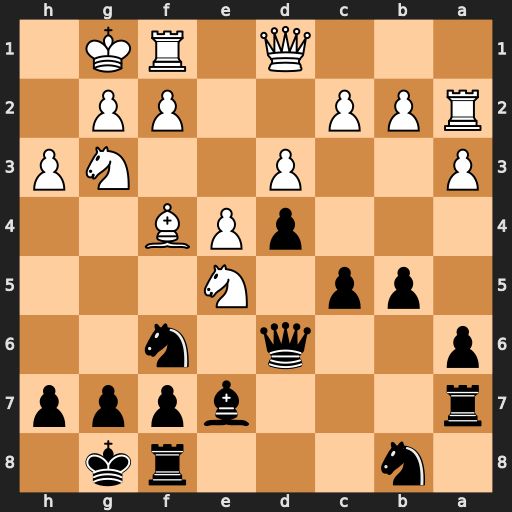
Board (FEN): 1n3rk1/r3bppp/p2q1n2/1pp1N3/3pPB2/P2P2NP/RPP2PP1/3Q1RK1
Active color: b
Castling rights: -
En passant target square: -
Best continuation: Qe6 b3 Bd6